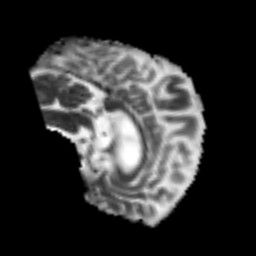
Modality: MD
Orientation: sagittal
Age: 52
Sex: male
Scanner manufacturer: siemens
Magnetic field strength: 3 T
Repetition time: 4.999 s
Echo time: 0.07946 s